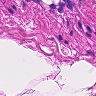
Metastatic tissue present: no